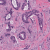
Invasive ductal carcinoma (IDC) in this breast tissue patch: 1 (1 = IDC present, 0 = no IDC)